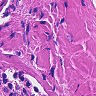
Metastatic tissue present: no